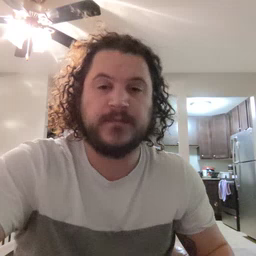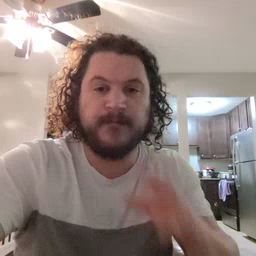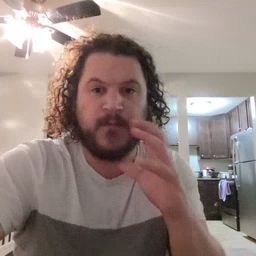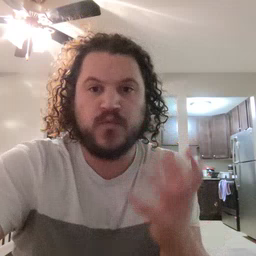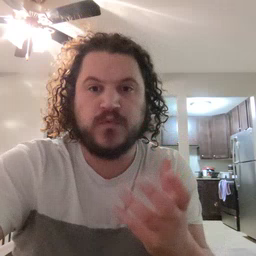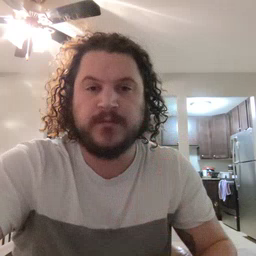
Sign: balloon